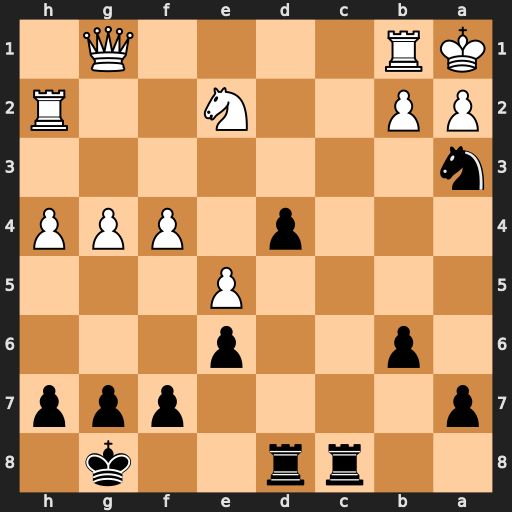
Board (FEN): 2rr2k1/p4ppp/1p2p3/4P3/3p1PPP/n7/PP2N2R/KR4Q1
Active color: b
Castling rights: -
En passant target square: -
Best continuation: Nc2#